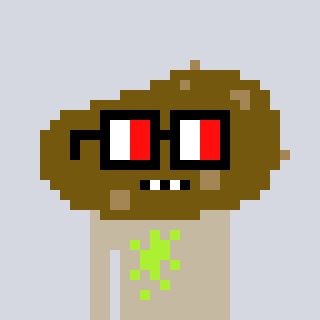
a pixel art character with square glasses with black frames and red eyes, a potato-shaped head and a bege-colored body on a cool background